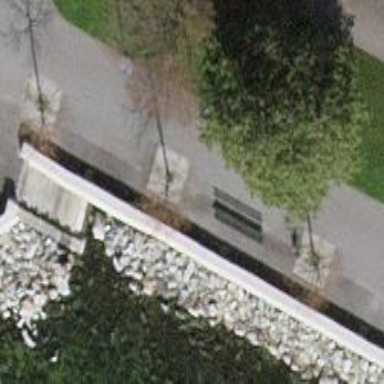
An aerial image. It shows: Bench.